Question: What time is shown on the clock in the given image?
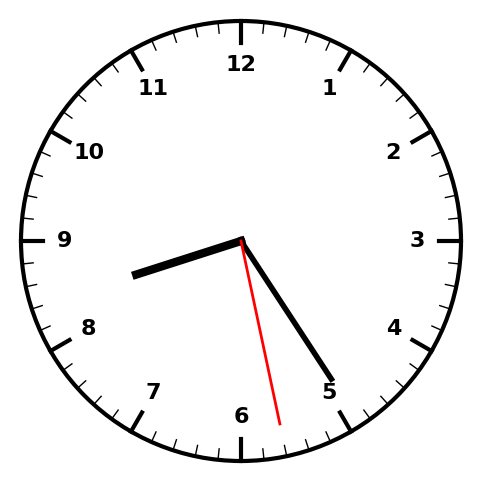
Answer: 08:24:28